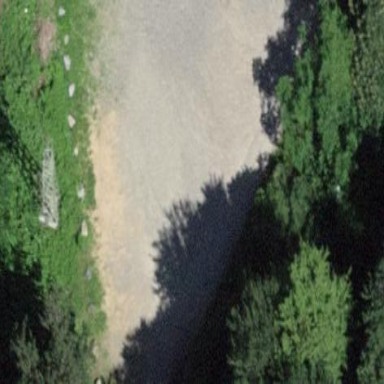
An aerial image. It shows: Parking area with pebblestone surface.